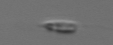
Label: flagellate_morphotype3